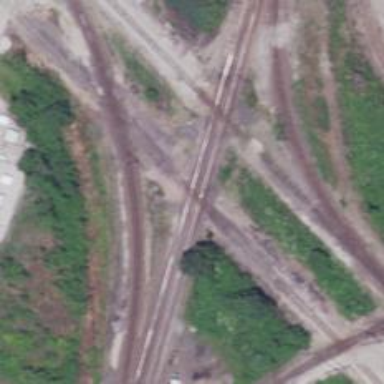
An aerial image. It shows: Railway crossing.